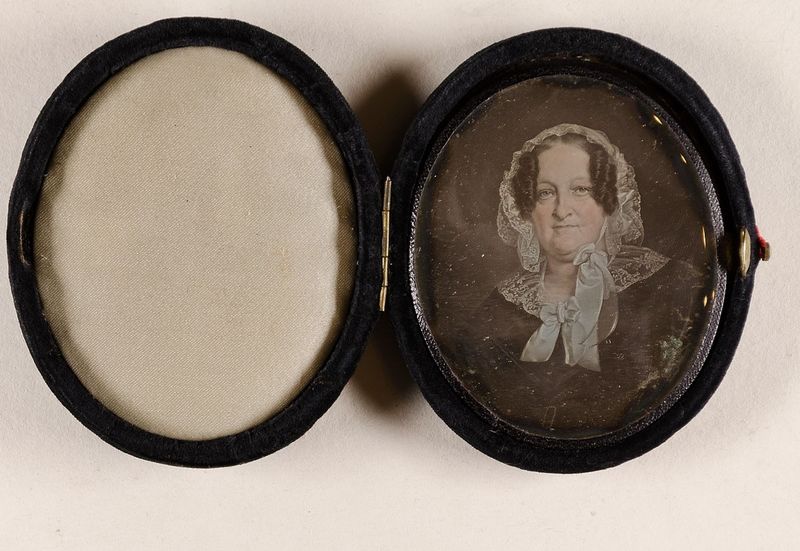
Titel: Frau Marianne Merck, geb. Rohlffs (1780-1853)
Standort: Hamburg
Institution: Museum für Kunst und Gewerbe Hamburg
Schlagwörter: frau, haube, malerei, brustbild, kopfbedeckung, dreiviertelansicht, foto, fotografie, photographie, photo, etui, reproduktion, lichtbild, handkoloriert, daguerreotypie, bildwerke, angewandte und bildende kunst, hessische systematik, gemälde, reproduktionsfotografie, kunstreproduktion, reproduktionsphotographie, handkolorierung, gemäldes